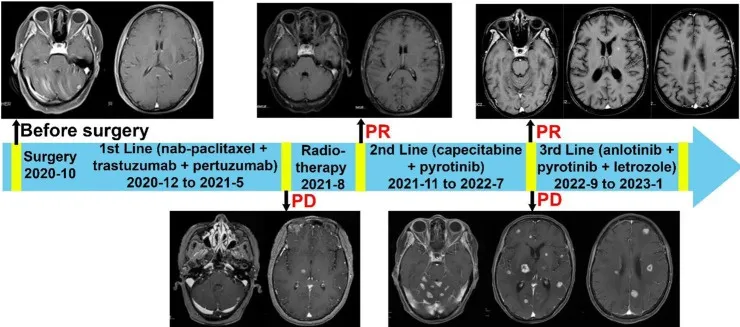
Complete treatment process of the patient since diagnosis. Brain MRIs of the patient were displayed. 1) Enhanced MRI of the head upon patient's admission in December 2020 displays multiple intracranial metastatic tumors. 2) The enhanced MRI of the head from August 2021 shows that compared to the baseline scan, the size and number of intracranial metastatic foci have increased (prior to radiation therapy). 3) Follow-up enhanced MRI of the head after radiation therapy in September 2021 demonstrates a reduction in the number and size of the intracranial metastatic tumors. 4) Before the Anlotinib treatment, the enhanced MRI of the head in August 2022 shows that the size and number of multiple brain parenchyma metastatic tumors have increased compared to previous scans. 5) The follow-up enhanced MRI of the head in November 2022 shows a significant reduction in the number and size of metastatic tumor lesions compared to previous scans.
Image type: radiology (mri)